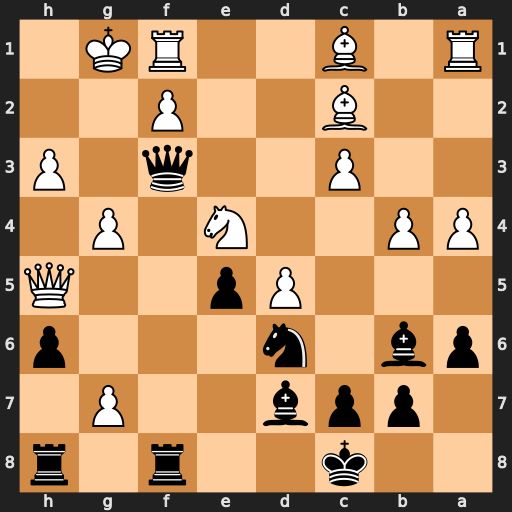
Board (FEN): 2k2r1r/1ppb2P1/pb1n3p/3Pp2Q/PP2N1P1/2P2q1P/2B2P2/R1B2RK1
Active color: b
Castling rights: -
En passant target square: -
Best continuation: Nxe4 Bxe4 Bxf2+ Rxf2 Qxf2+ Kh1 Qe1+